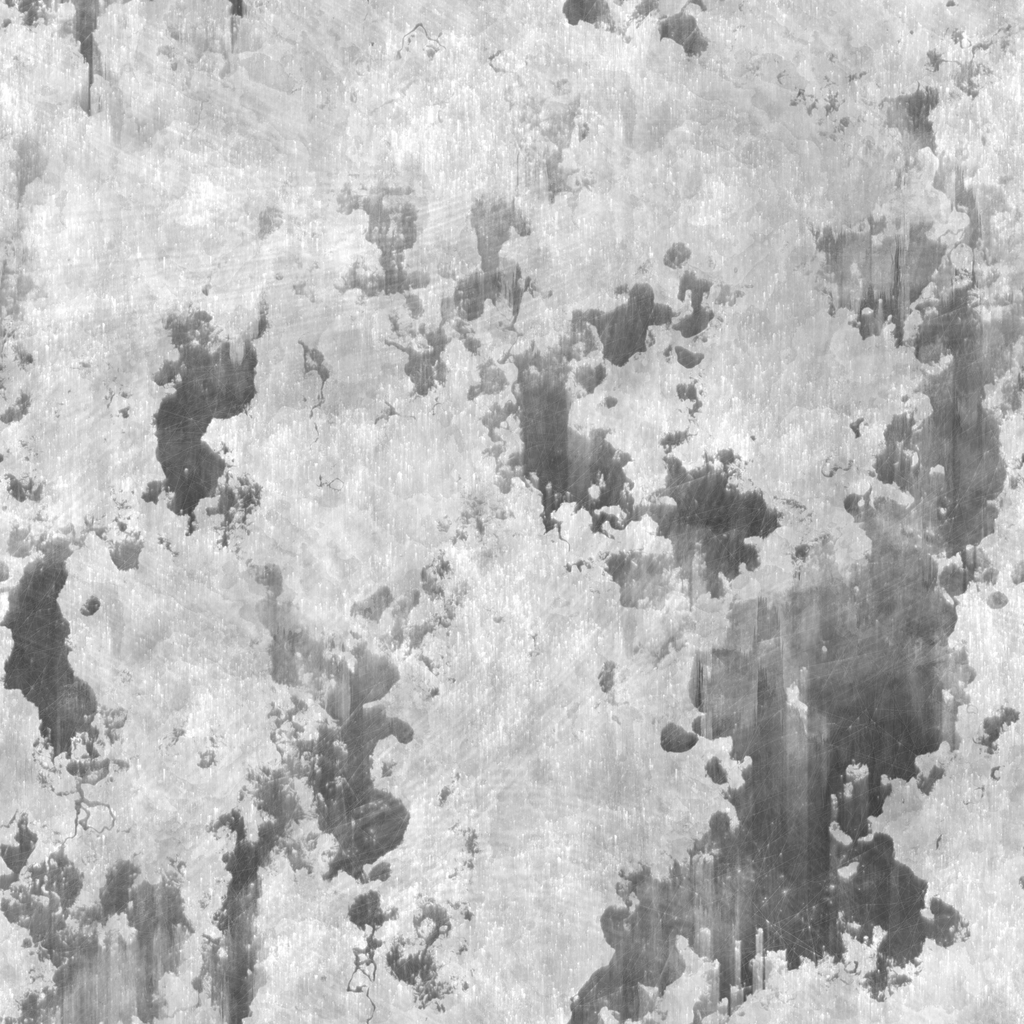
Texture map type: Roughness